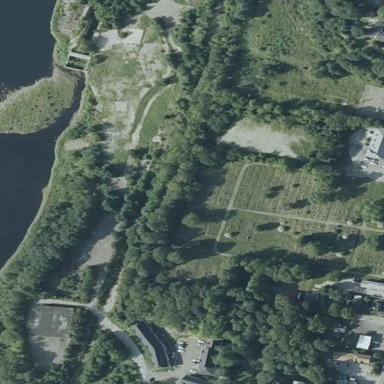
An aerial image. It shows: Cemetery.